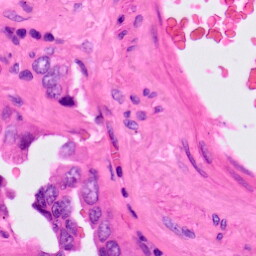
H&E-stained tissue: Lung